Question: I have made a simple page for a sound board that I made. I use Chrome actively and it looks how I would like it. I've tested it in Safari, Firefox, and, Chrome. Here is a picture of the site, at <URL>:

As you can see in IE9 the margin is completely wrong, there is a broken image looking box at the top right, and towards the bottom the second Ad and footer are gone. I would post code but I slightest clue of where the problem lies so I thought it would be easier to direct to my site and view the source. Please let me know if this needs more clarification.
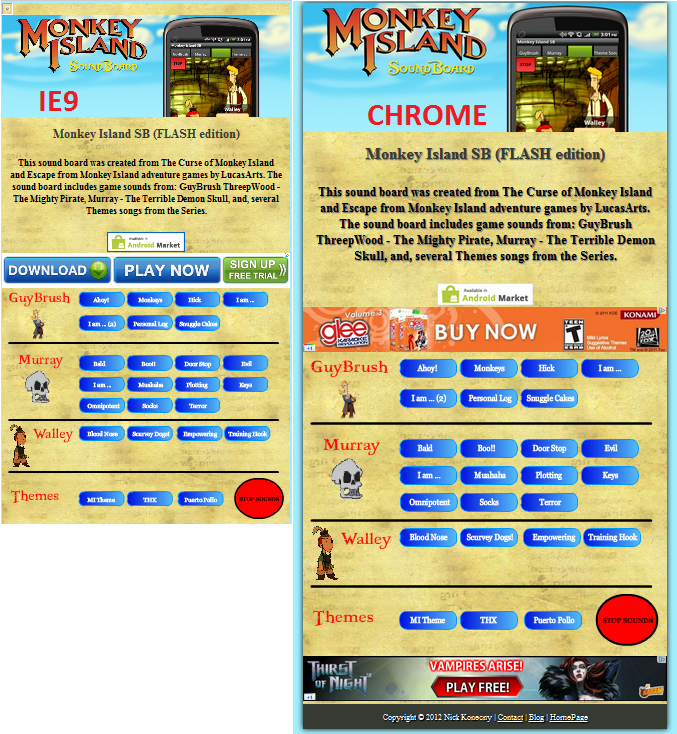
Answer: Remove the HTML comment from before the DOCTYPE. Putting anything before the DOCTYPE triggers Quirks Mode in IE.
Also, that broken image thing is coming from your '' tag, whatever that's there for...